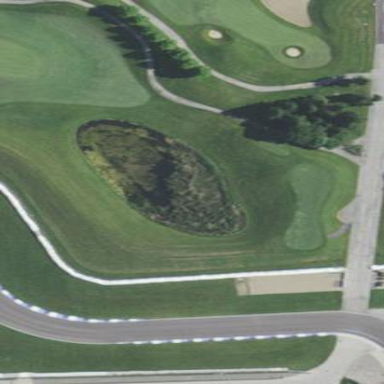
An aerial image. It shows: Water hazard in golf course. The hazard is natural water feature.